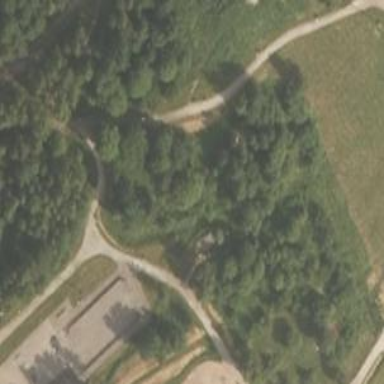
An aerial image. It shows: Disc golf hole.